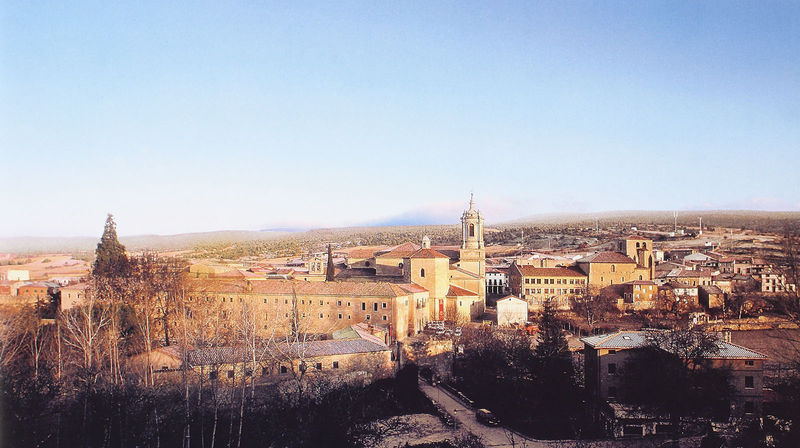
Titel: S. Domingo de Silos
Standort: Burgos (EU - E)
Schlagwörter: baum, berg, blau, himmel, bäume, kirchturm, landschaft, stadt, fenster, licht, straße, dach, haus, häuser, brücke, kirche, sonne, turm, ansicht, italien, ort, mast, dorf, dächer, winter, auto, foto, belichtung, kloster, tanne, aut, fotorafie, gegend, brke, gaum